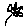
Label: flower